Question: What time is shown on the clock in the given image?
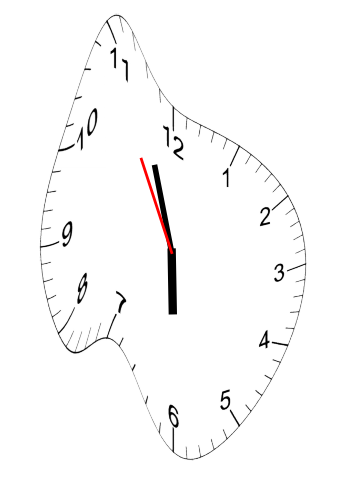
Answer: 05:56:55